Question: I'm trying to understand Streams.
How comparable is a stream (computer science) with a stream (water). This is how I picture them in my mind:

Now, I was wondering whether this thought is correct. If it's not a correct way, why isn't this a correct way?
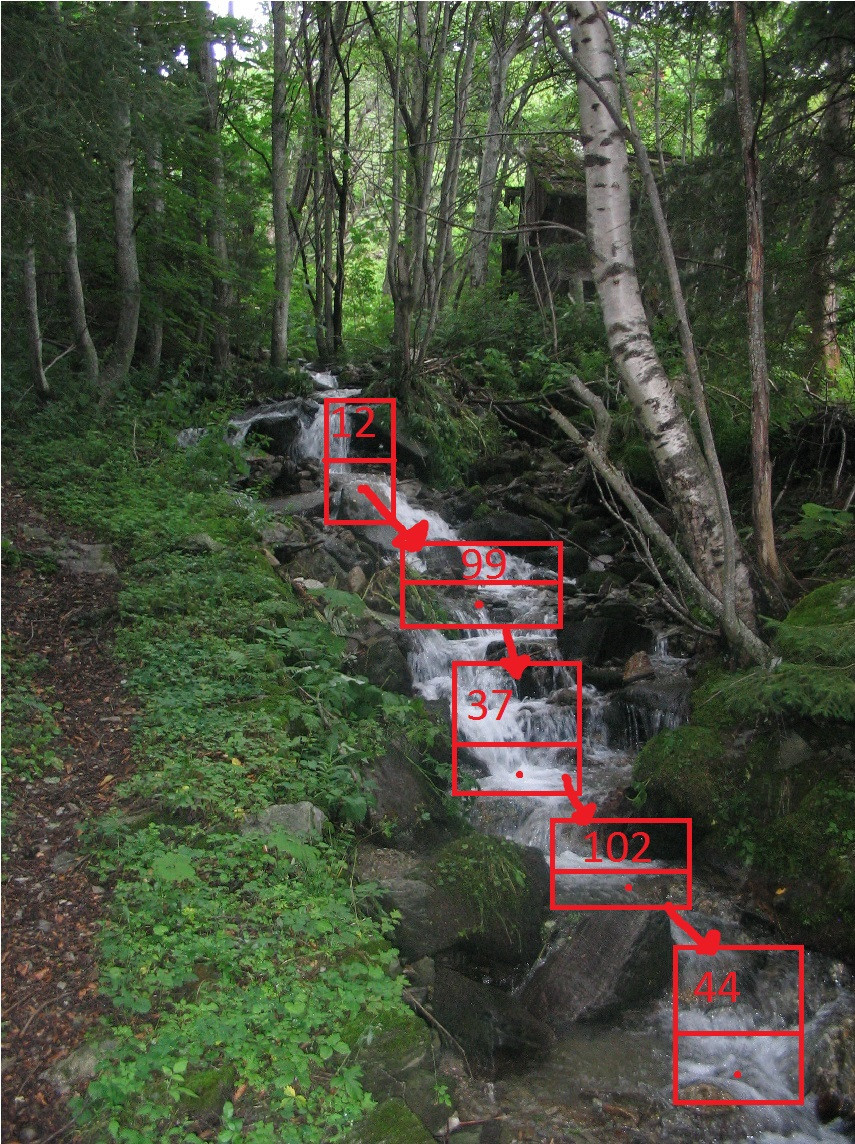
Answer: In information science, there is a specific meaning attached to the notation of two adjacent boxes, one with a value and another with an arrow pointing to another box pair. It stands for a node of a singly-linked list (or just "linked list".) This is an object which contains a value (otherwise known as payload) and a pointer to the next node of the list.
Linked lists have very little in common with streams. True, both linked lists and streams are structures that can only be traversed sequentially, but the similarities end there. Linked lists are not implemented as streams, and although in theory a stream may be implemented as a linked list, it would be inefficient, so it is usually not done this way. When reading from a stream you can at any time only see the payload of the item that you have just read, you have no notion of a pointer to another item, and you cannot rearrange items by manipulating pointers.
So, no, this is not a correct way of picturing a stream in information science.
Generally, real-world metaphors are not useful at all for information science entities. You need to understand the definition of the entity exclusively in information science terms, and once you have achieved this, you can use a real-world metaphor as a name for it, nothing more.
Take for example a "file". Before computers, a file was a folder made of manila paper, containing papers. With the advent of computers, a file is an array of bytes stored on the disk, representing data or code or both, following a format which may or may not be known, and which may be standard or it may only be interpretable by specialized software. Knowing the old meaning of the word "file" does not help you at all in figuring out what a file is for computers. We just use the word "file" for convenience. We might even imagine a manila folder in our mind. But it is just a visual mnemonic, bearing no relation to reality.